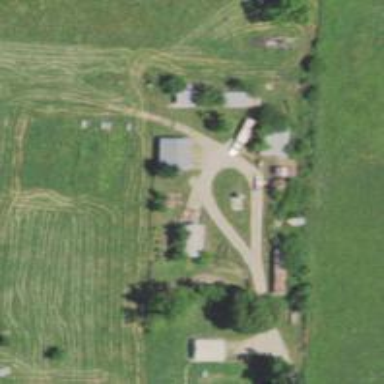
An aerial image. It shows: Driveway.